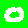
Digit: 0